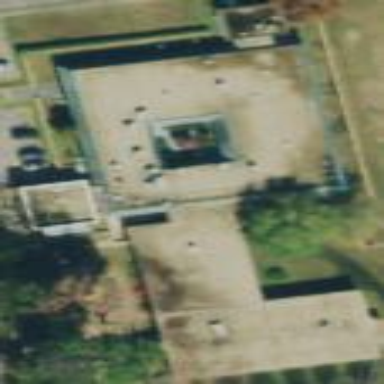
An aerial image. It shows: Nursing home building.